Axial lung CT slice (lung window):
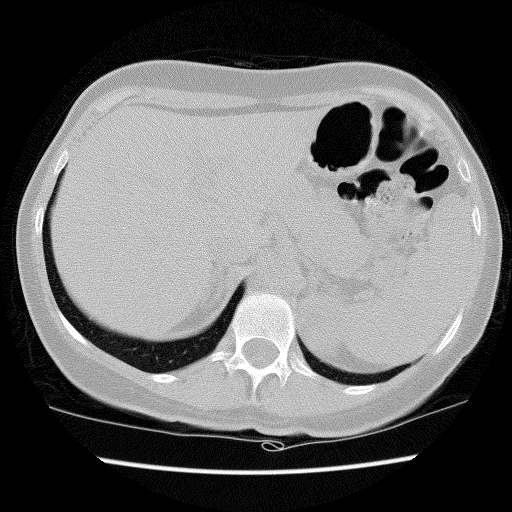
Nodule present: no